Field crop: tomato
Growth stage: 1
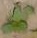
Species: solanum